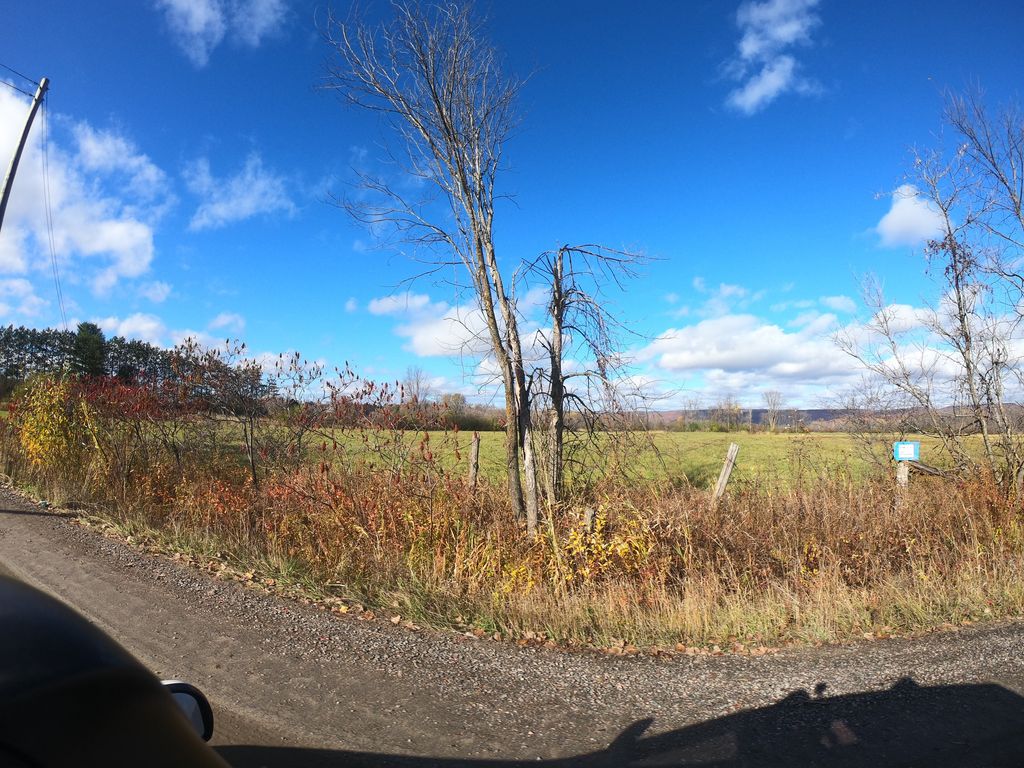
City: ottawa-gatineau